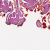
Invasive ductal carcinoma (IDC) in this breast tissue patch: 0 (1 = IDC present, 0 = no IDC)